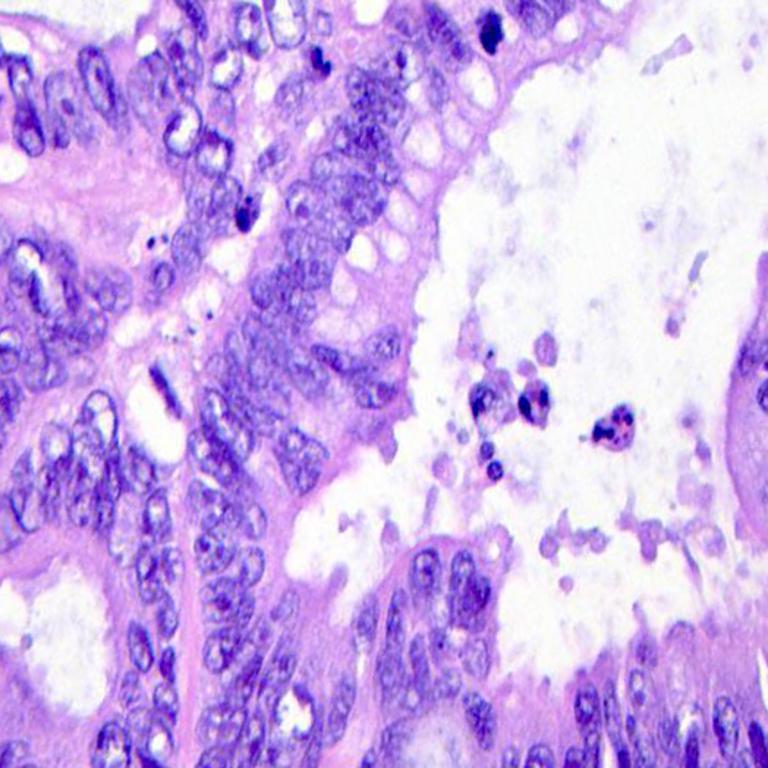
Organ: colon
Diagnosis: adenocarcinomas